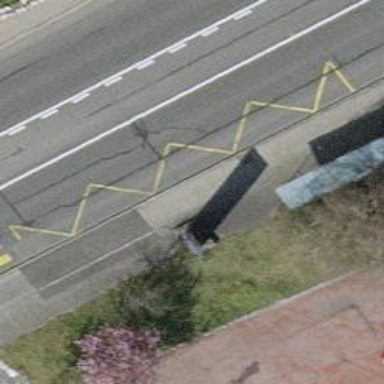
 serving as platform for public transportation."